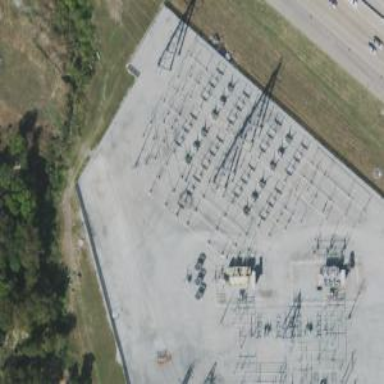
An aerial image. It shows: Switch used for power control.